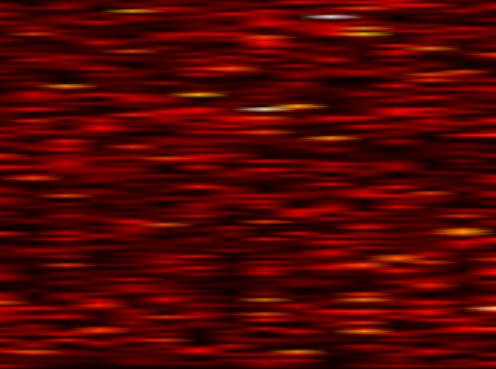
Label: UFMC